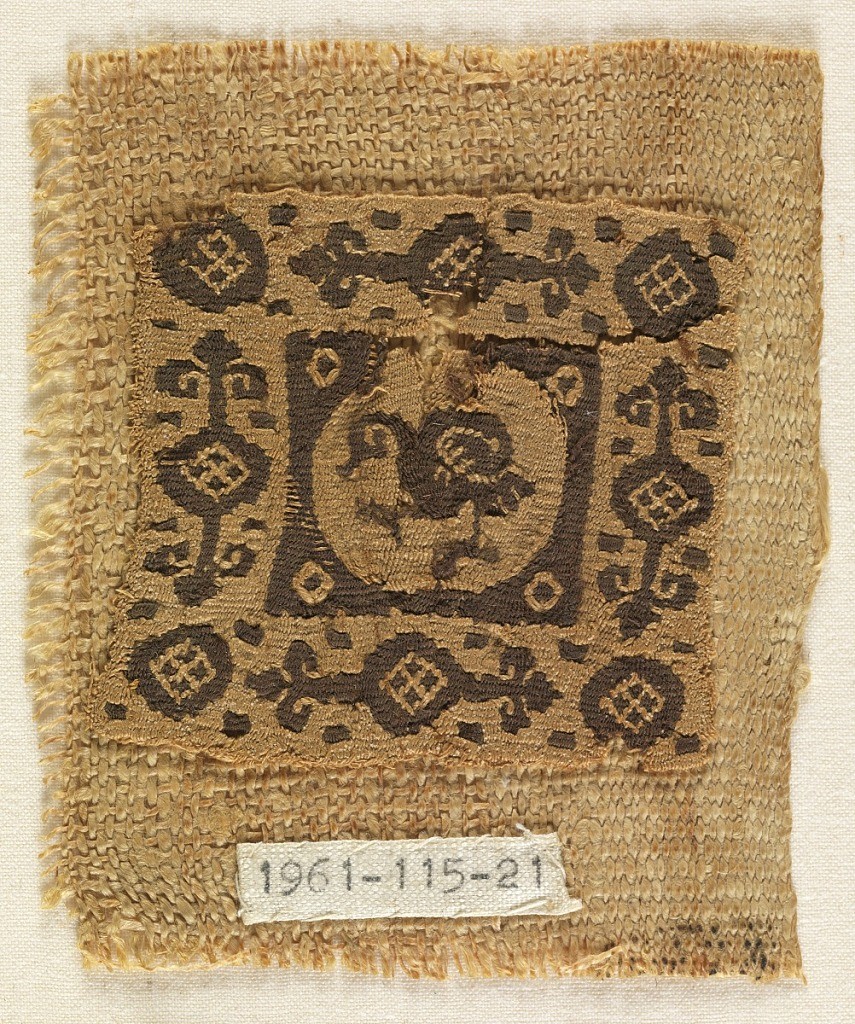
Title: Fragment
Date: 7th century
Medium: wool, linen Technique: tapestry eave
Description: Square of a Coptic woven textile in dark purple wool and undyed linen. The design shows a water-fowl within a circle and square. Border of quatrefoils, scrolls and  dots. The square has been mounted onto another piece of undyed woven linen.